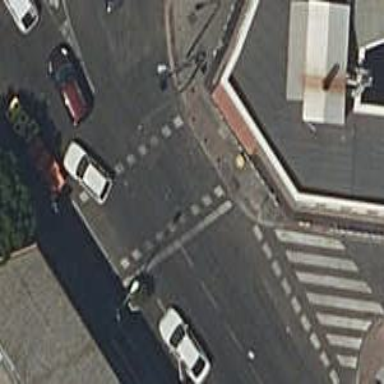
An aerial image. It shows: Road with traffic signals. The crossing is controlled by traffic signals.